Question: I am using a HTML form to upload image files. Now i am using server side validation to allow the file types. But i want to validate it in client side as well. I have seen in some websites which greys out other file types when we are choosing the file. I think that is a cool option. When i was walking through google i found this
'''
<input id="my_file_element" type="file" name="file_0" accept="image/*">
'''
But with this i am getting "All Files" option so tat i can enable other files as well. I don't need that. No matter what happens the user should be allowed to select only images files from their computer. Do you guys know a way to do this ?
This is what i meant by greying out.

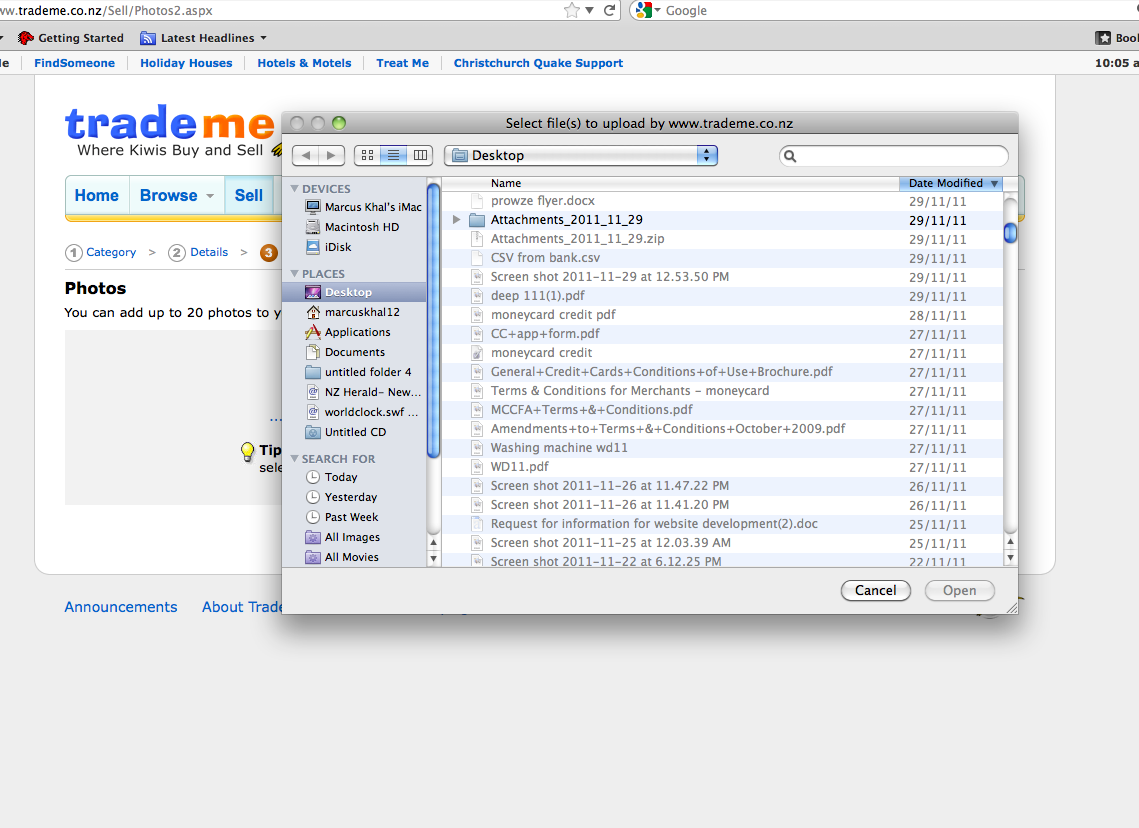
Answer: This 'accept' attribute is a HTML5 feature and so is unsupported by a lot of browsers.
I'm afraid that, as long as I remember, the only other way to get a better file upload dialog (filetype filters, multiple files...) is to use a Flash object.